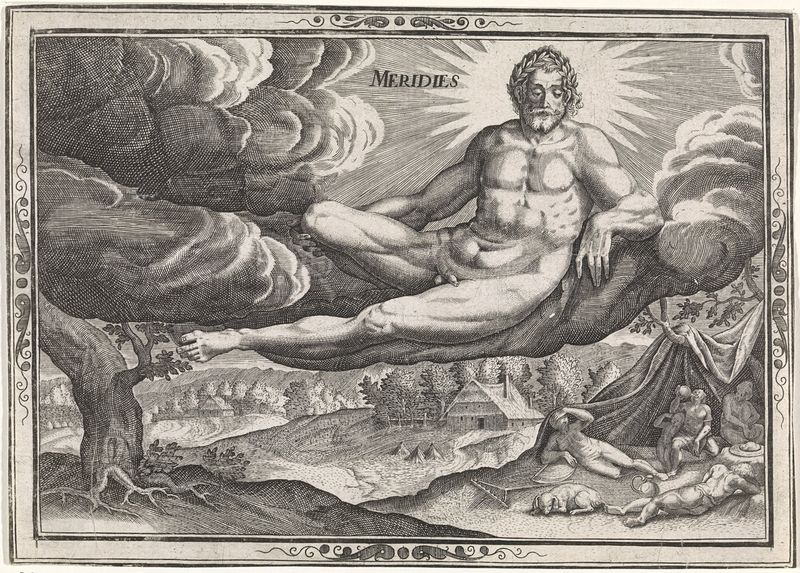
Titel: Middag
Standort: Amsterdam
Institution: Rijksmuseum
Schlagwörter: village, maison, chien, gravure, arbre, soleil, ciel, foret, nuages, arbres, dieu, hommes, tente, cadre, divinite, god, meridies, merides